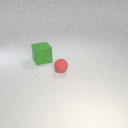
small red rubber sphere to the right of large green rubber cube